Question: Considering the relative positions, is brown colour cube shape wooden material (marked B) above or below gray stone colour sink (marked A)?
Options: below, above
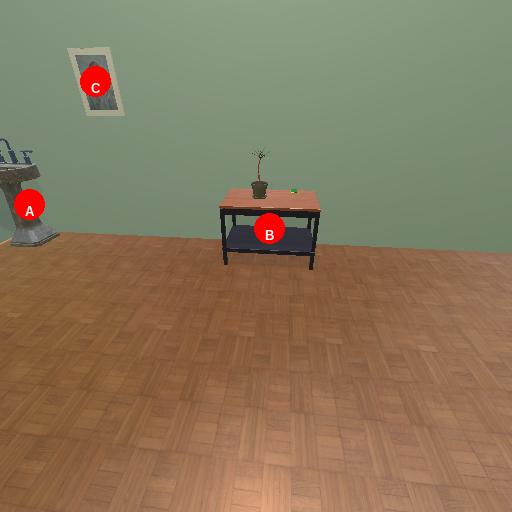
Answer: below